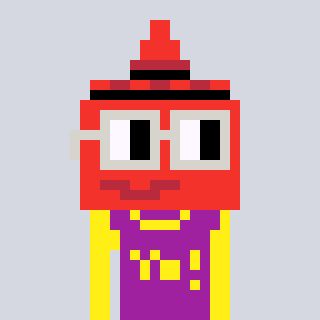
a pixel art character with square light gray glasses, a ketchup-shaped head and a magenta-colored body on a cool background